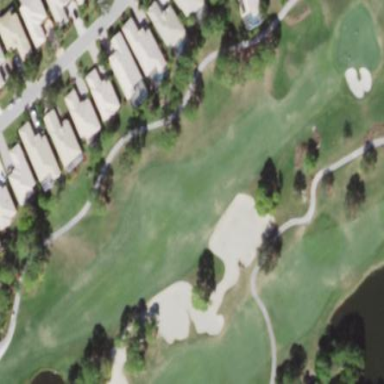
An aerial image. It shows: Scenic golf fairway.